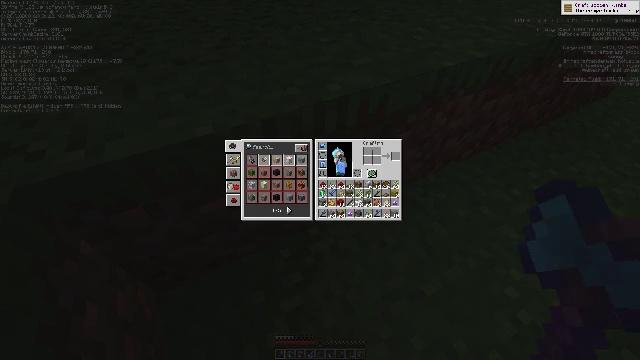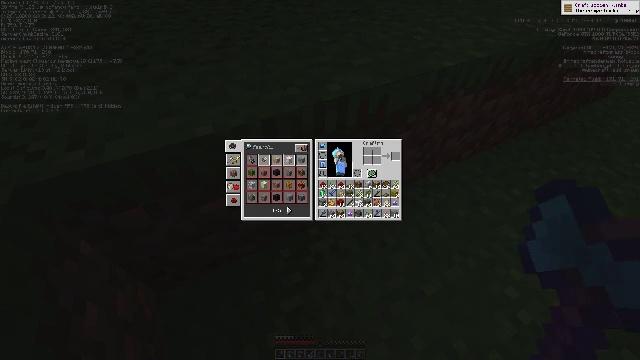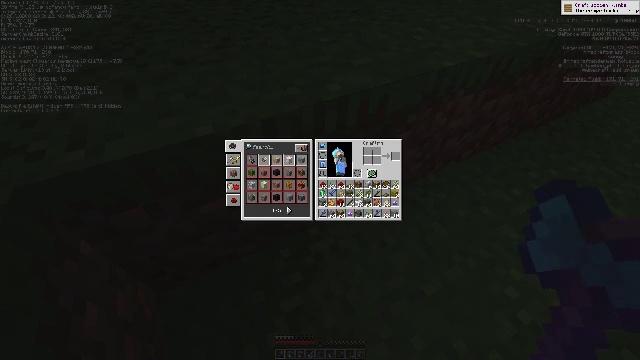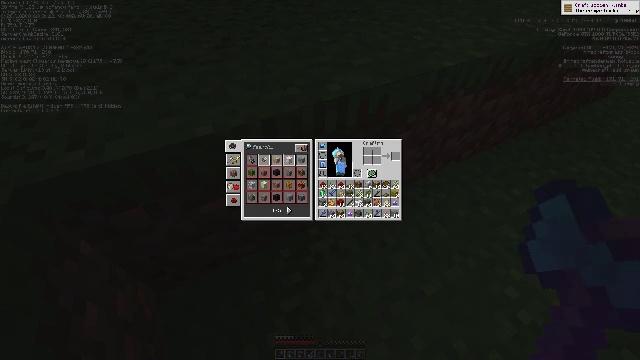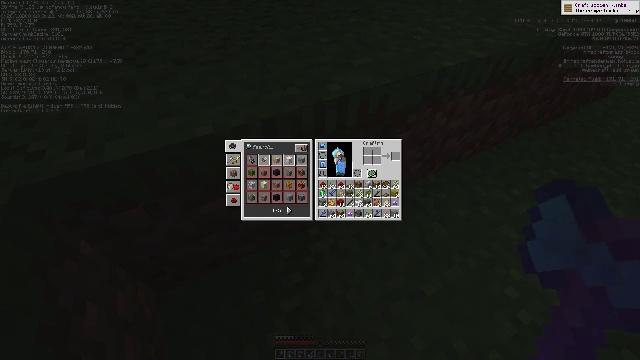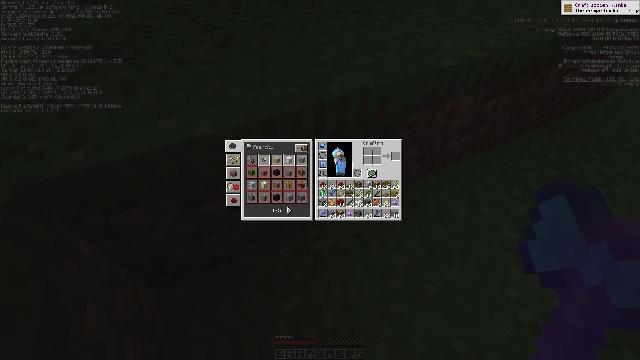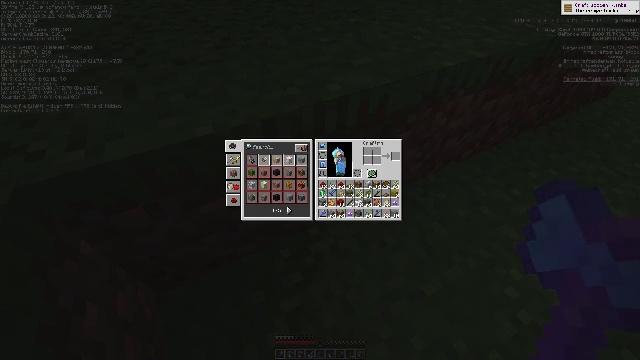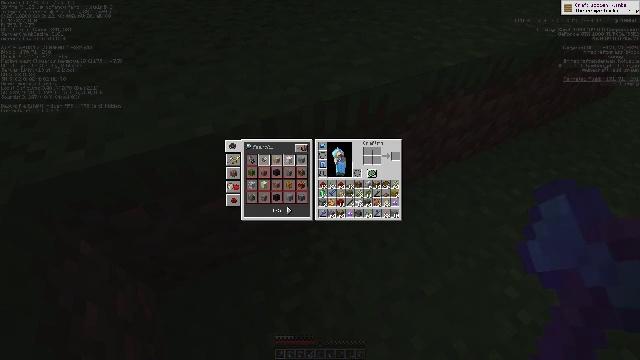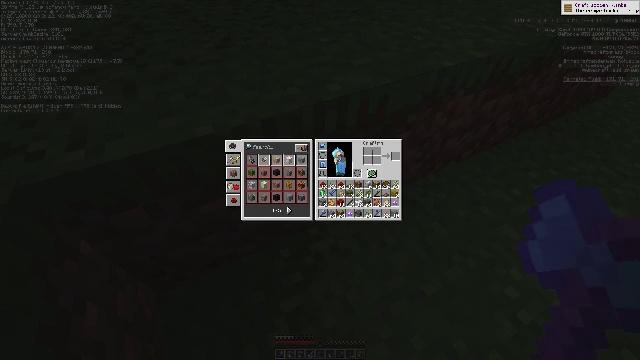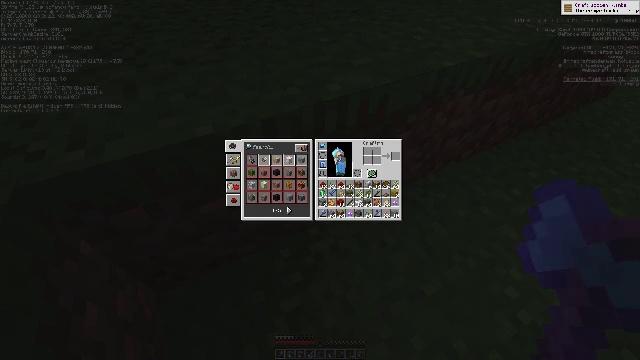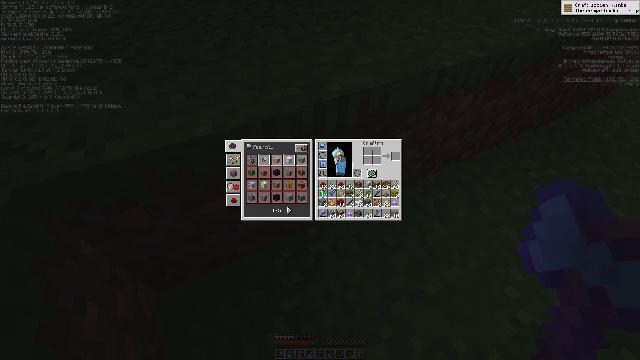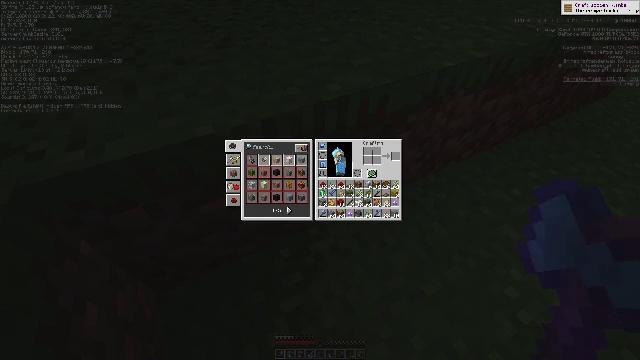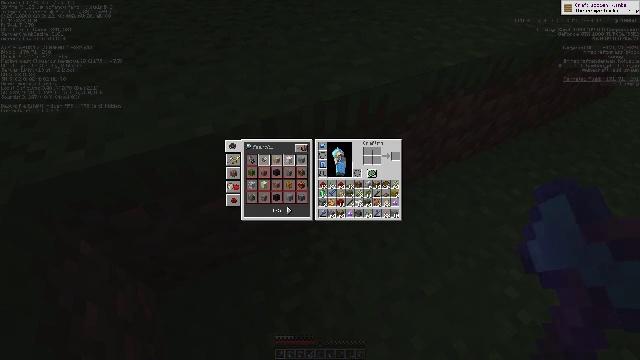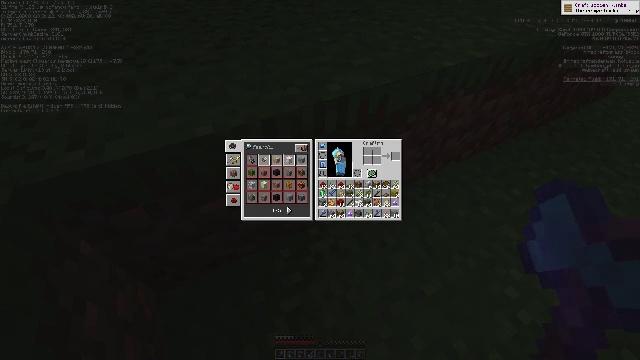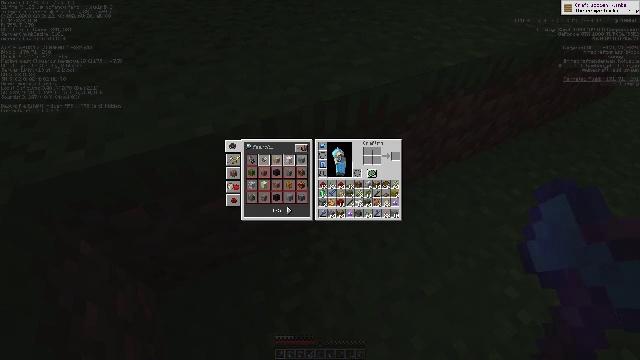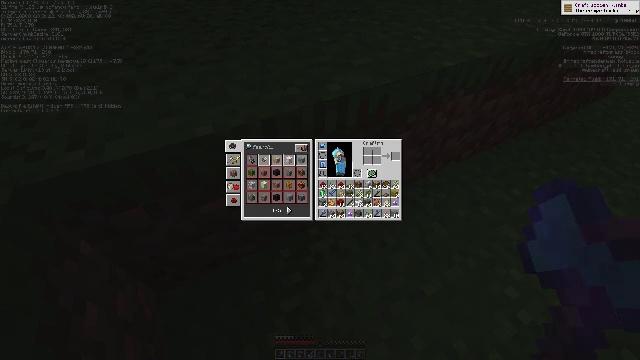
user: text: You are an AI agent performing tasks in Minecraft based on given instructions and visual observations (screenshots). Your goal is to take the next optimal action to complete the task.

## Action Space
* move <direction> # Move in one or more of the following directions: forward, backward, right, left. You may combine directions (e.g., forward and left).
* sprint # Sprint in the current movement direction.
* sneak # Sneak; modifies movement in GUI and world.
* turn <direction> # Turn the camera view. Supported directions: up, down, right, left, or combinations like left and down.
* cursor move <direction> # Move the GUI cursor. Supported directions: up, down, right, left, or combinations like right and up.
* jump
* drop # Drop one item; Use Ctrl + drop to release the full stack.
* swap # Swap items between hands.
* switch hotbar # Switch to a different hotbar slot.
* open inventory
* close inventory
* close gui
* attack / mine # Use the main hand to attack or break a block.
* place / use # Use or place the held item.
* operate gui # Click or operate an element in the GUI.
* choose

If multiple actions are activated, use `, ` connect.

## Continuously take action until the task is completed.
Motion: motion action
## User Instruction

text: Remove a blaze powder from the inventory.
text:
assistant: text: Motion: no_op
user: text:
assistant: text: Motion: no_op
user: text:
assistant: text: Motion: no_op
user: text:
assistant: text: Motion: no_op
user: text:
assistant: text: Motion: no_op
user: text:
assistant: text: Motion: no_op
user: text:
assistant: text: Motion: no_op
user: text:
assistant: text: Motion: no_op
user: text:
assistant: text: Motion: no_op
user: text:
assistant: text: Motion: no_op
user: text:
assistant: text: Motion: no_op
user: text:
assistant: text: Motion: no_op
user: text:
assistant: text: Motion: no_op
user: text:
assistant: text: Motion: no_op
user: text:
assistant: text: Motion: no_op
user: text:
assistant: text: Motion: no_op
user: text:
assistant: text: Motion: no_op
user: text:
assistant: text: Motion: no_op
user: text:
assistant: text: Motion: no_op
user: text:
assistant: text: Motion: no_op
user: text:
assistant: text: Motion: no_op
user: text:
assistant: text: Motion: no_op
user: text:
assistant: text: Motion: no_op
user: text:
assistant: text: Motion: no_op
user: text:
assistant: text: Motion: no_op
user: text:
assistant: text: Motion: no_op
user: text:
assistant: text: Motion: no_op
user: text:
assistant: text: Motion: no_op
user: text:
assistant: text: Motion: no_op
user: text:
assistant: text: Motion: no_op